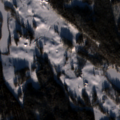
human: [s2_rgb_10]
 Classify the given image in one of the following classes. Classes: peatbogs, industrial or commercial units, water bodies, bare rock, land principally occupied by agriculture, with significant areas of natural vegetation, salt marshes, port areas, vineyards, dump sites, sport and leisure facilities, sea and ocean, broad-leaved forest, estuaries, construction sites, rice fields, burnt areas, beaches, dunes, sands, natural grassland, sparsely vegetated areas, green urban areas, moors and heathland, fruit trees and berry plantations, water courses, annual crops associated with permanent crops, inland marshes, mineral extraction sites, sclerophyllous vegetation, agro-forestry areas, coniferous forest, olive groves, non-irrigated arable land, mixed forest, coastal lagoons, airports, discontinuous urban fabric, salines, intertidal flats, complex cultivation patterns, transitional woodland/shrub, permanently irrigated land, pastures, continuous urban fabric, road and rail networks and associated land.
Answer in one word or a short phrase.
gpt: land principally occupied by agriculture, with significant areas of natural vegetation, coniferous forest